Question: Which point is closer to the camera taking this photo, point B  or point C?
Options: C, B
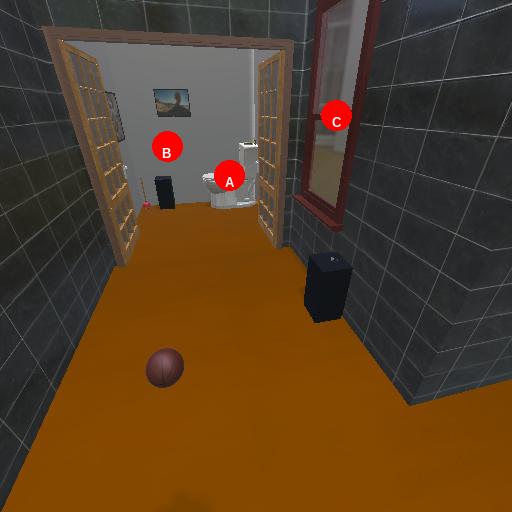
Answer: C